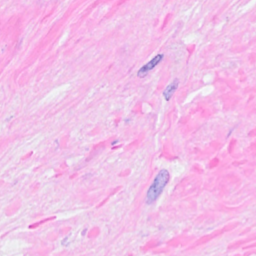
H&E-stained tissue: Breast